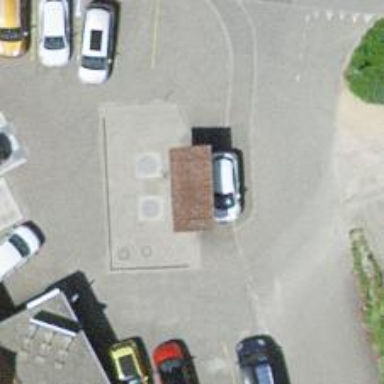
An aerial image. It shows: Fuel station.